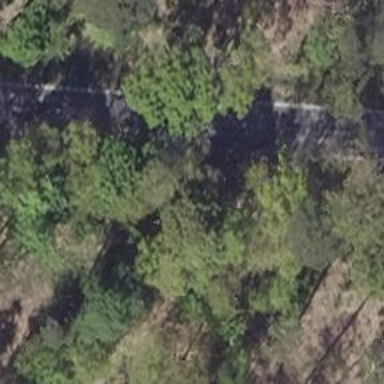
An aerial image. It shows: Secondary road with asphalt surface.